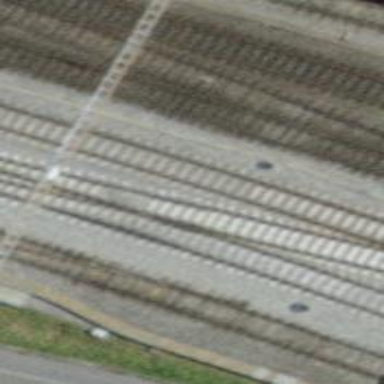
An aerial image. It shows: Rail siding with electrified tracks using contact line.